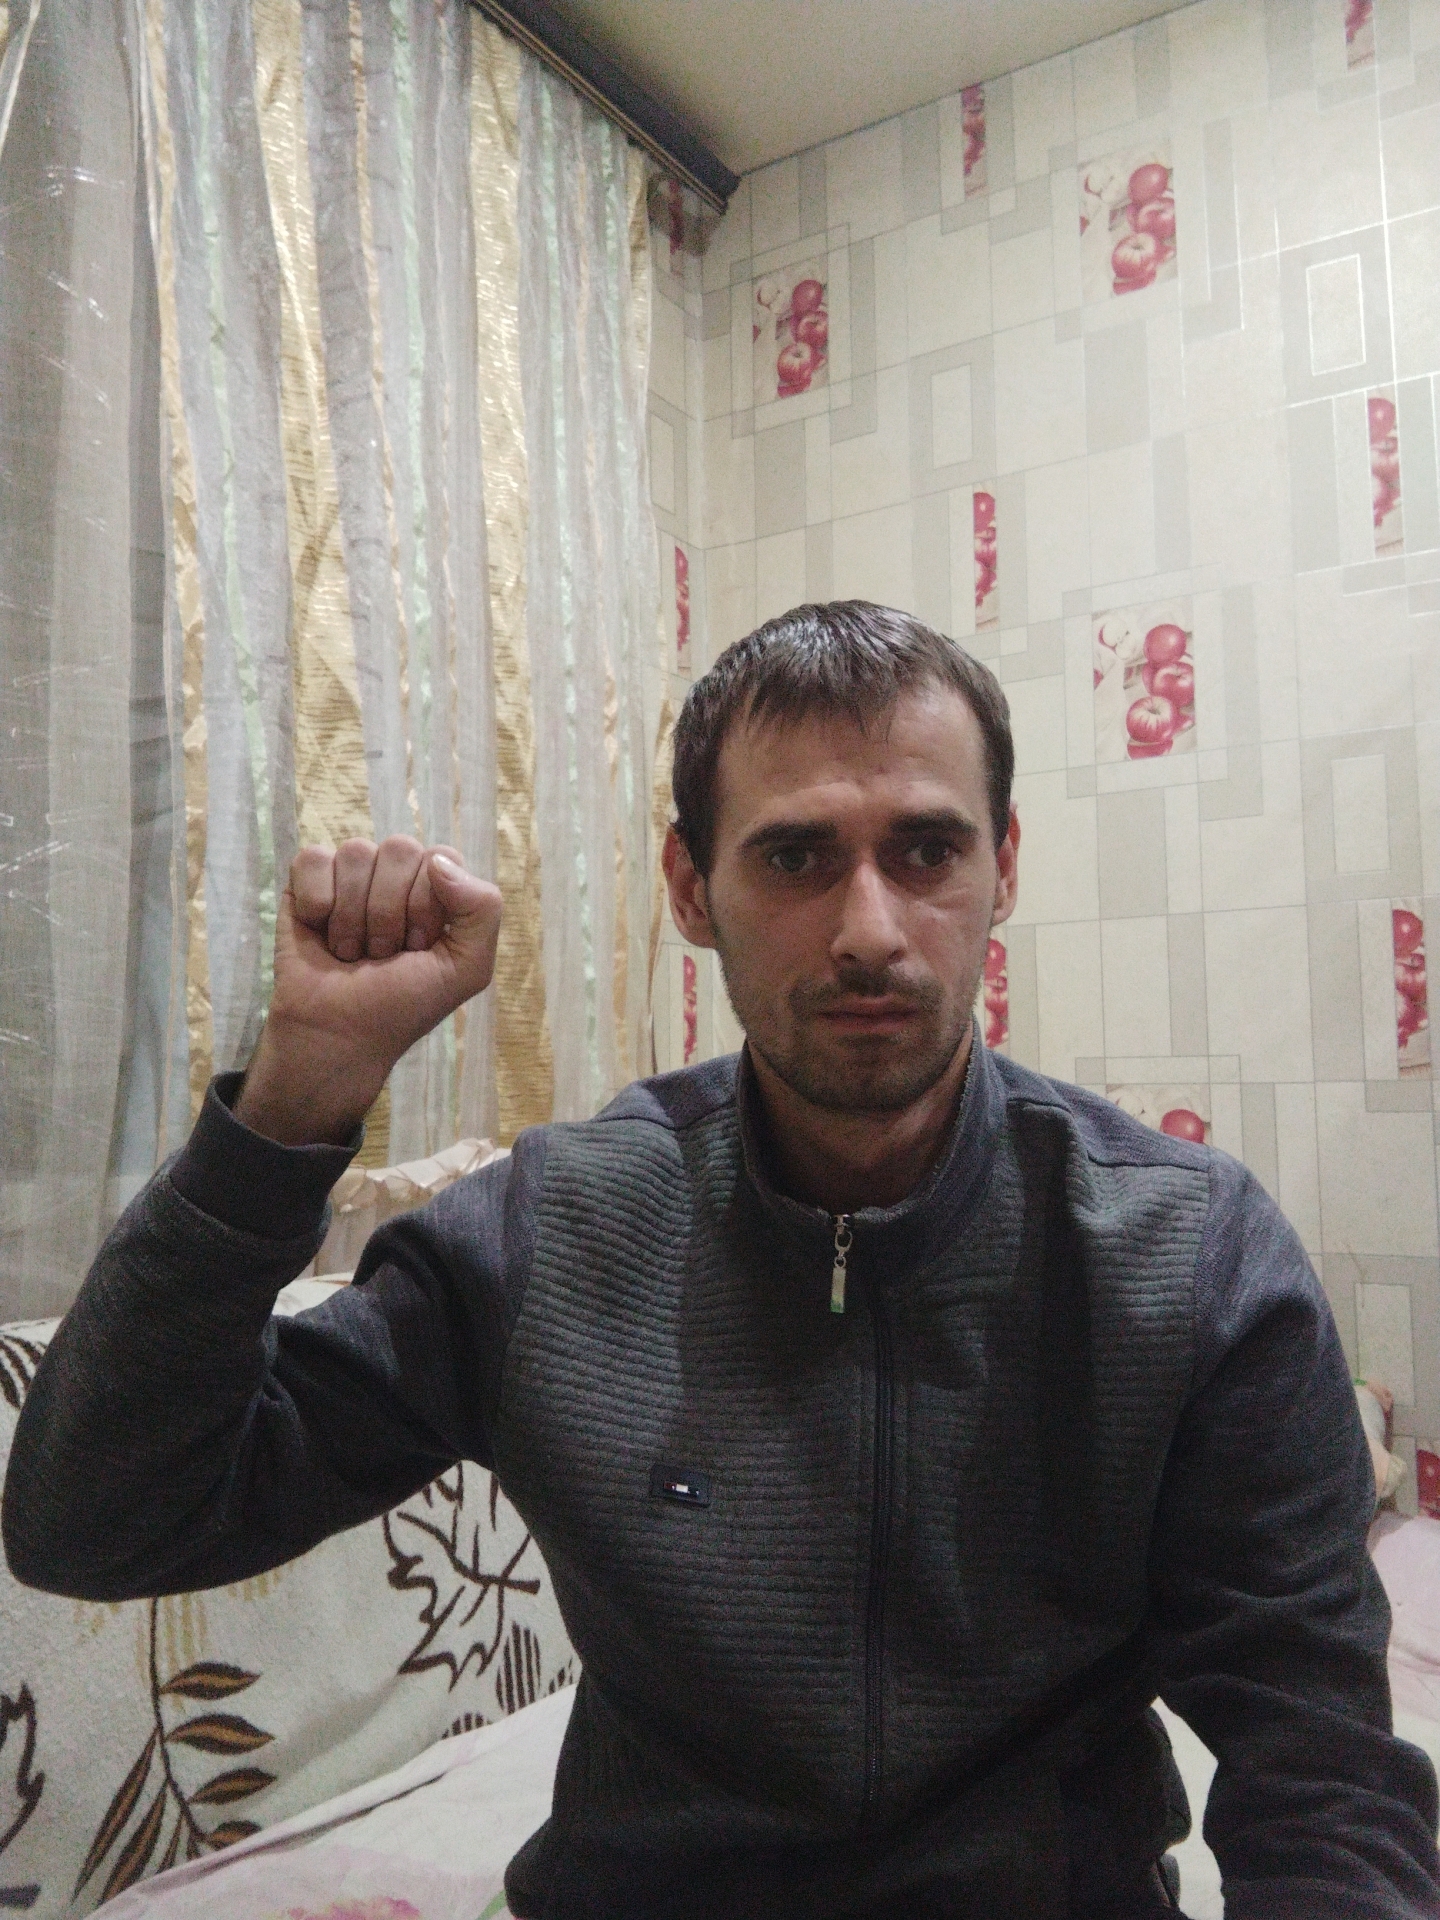
Label: noise